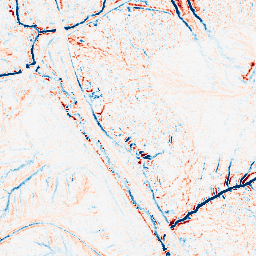
Category: edge_preserving
Decomposition family: median
Decomposition parameters: size: 7
Upsampling method: sinc_blackman
Upsampling parameters: scale: 2
kernel_size: 8
Upsampling scale: 2